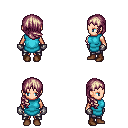
a pixel art fantasy rpg character, female body template, human, light skin, teal tunic, metal pants, white blonde right-swept hairstyle, metal gloves, brown shoes, four views (front, back, left, right), 2x2 character sprite sheet, small pixel art, hard edges, no anti-aliasing